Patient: sex M, age 79
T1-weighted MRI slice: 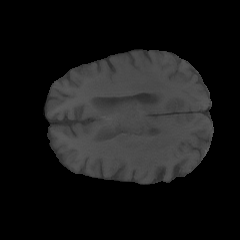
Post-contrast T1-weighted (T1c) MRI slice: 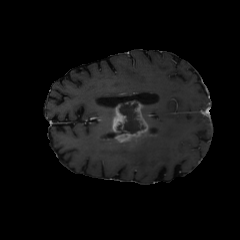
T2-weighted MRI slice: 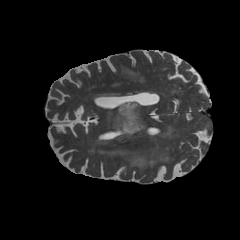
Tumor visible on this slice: yes
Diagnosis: Glioblastoma, IDH-wildtype
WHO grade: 4